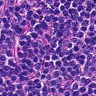
Metastatic tissue present: no